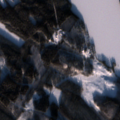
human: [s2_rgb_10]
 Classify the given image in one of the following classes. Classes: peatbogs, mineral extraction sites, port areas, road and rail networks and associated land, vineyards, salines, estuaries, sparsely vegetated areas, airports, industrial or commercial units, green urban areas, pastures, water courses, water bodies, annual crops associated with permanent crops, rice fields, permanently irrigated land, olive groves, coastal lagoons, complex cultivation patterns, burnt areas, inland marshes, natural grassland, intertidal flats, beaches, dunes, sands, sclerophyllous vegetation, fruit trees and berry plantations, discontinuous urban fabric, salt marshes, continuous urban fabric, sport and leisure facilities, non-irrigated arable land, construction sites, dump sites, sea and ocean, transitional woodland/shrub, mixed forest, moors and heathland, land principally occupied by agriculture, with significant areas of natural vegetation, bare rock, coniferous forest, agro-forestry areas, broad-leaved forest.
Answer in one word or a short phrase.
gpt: land principally occupied by agriculture, with significant areas of natural vegetation, coniferous forest, mixed forest, transitional woodland/shrub, water bodies